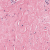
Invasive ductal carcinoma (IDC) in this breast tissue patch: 0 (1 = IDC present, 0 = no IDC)